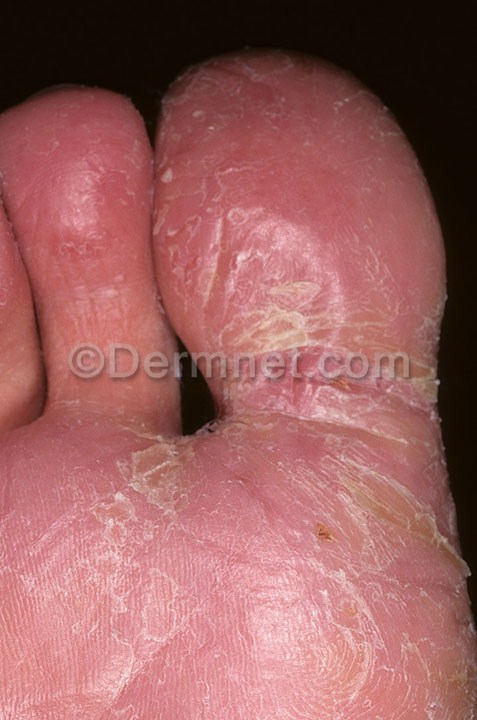
Disease: Eczema Photos